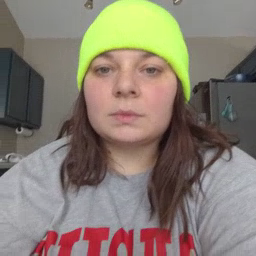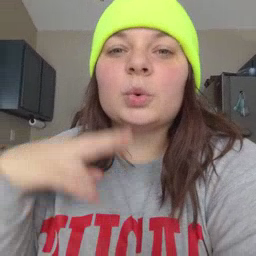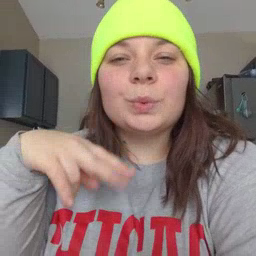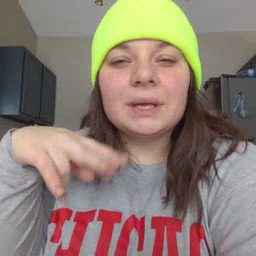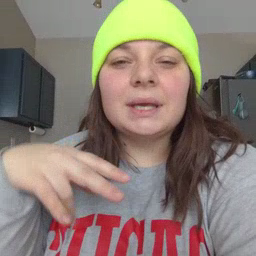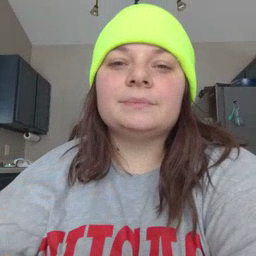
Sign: read